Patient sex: M
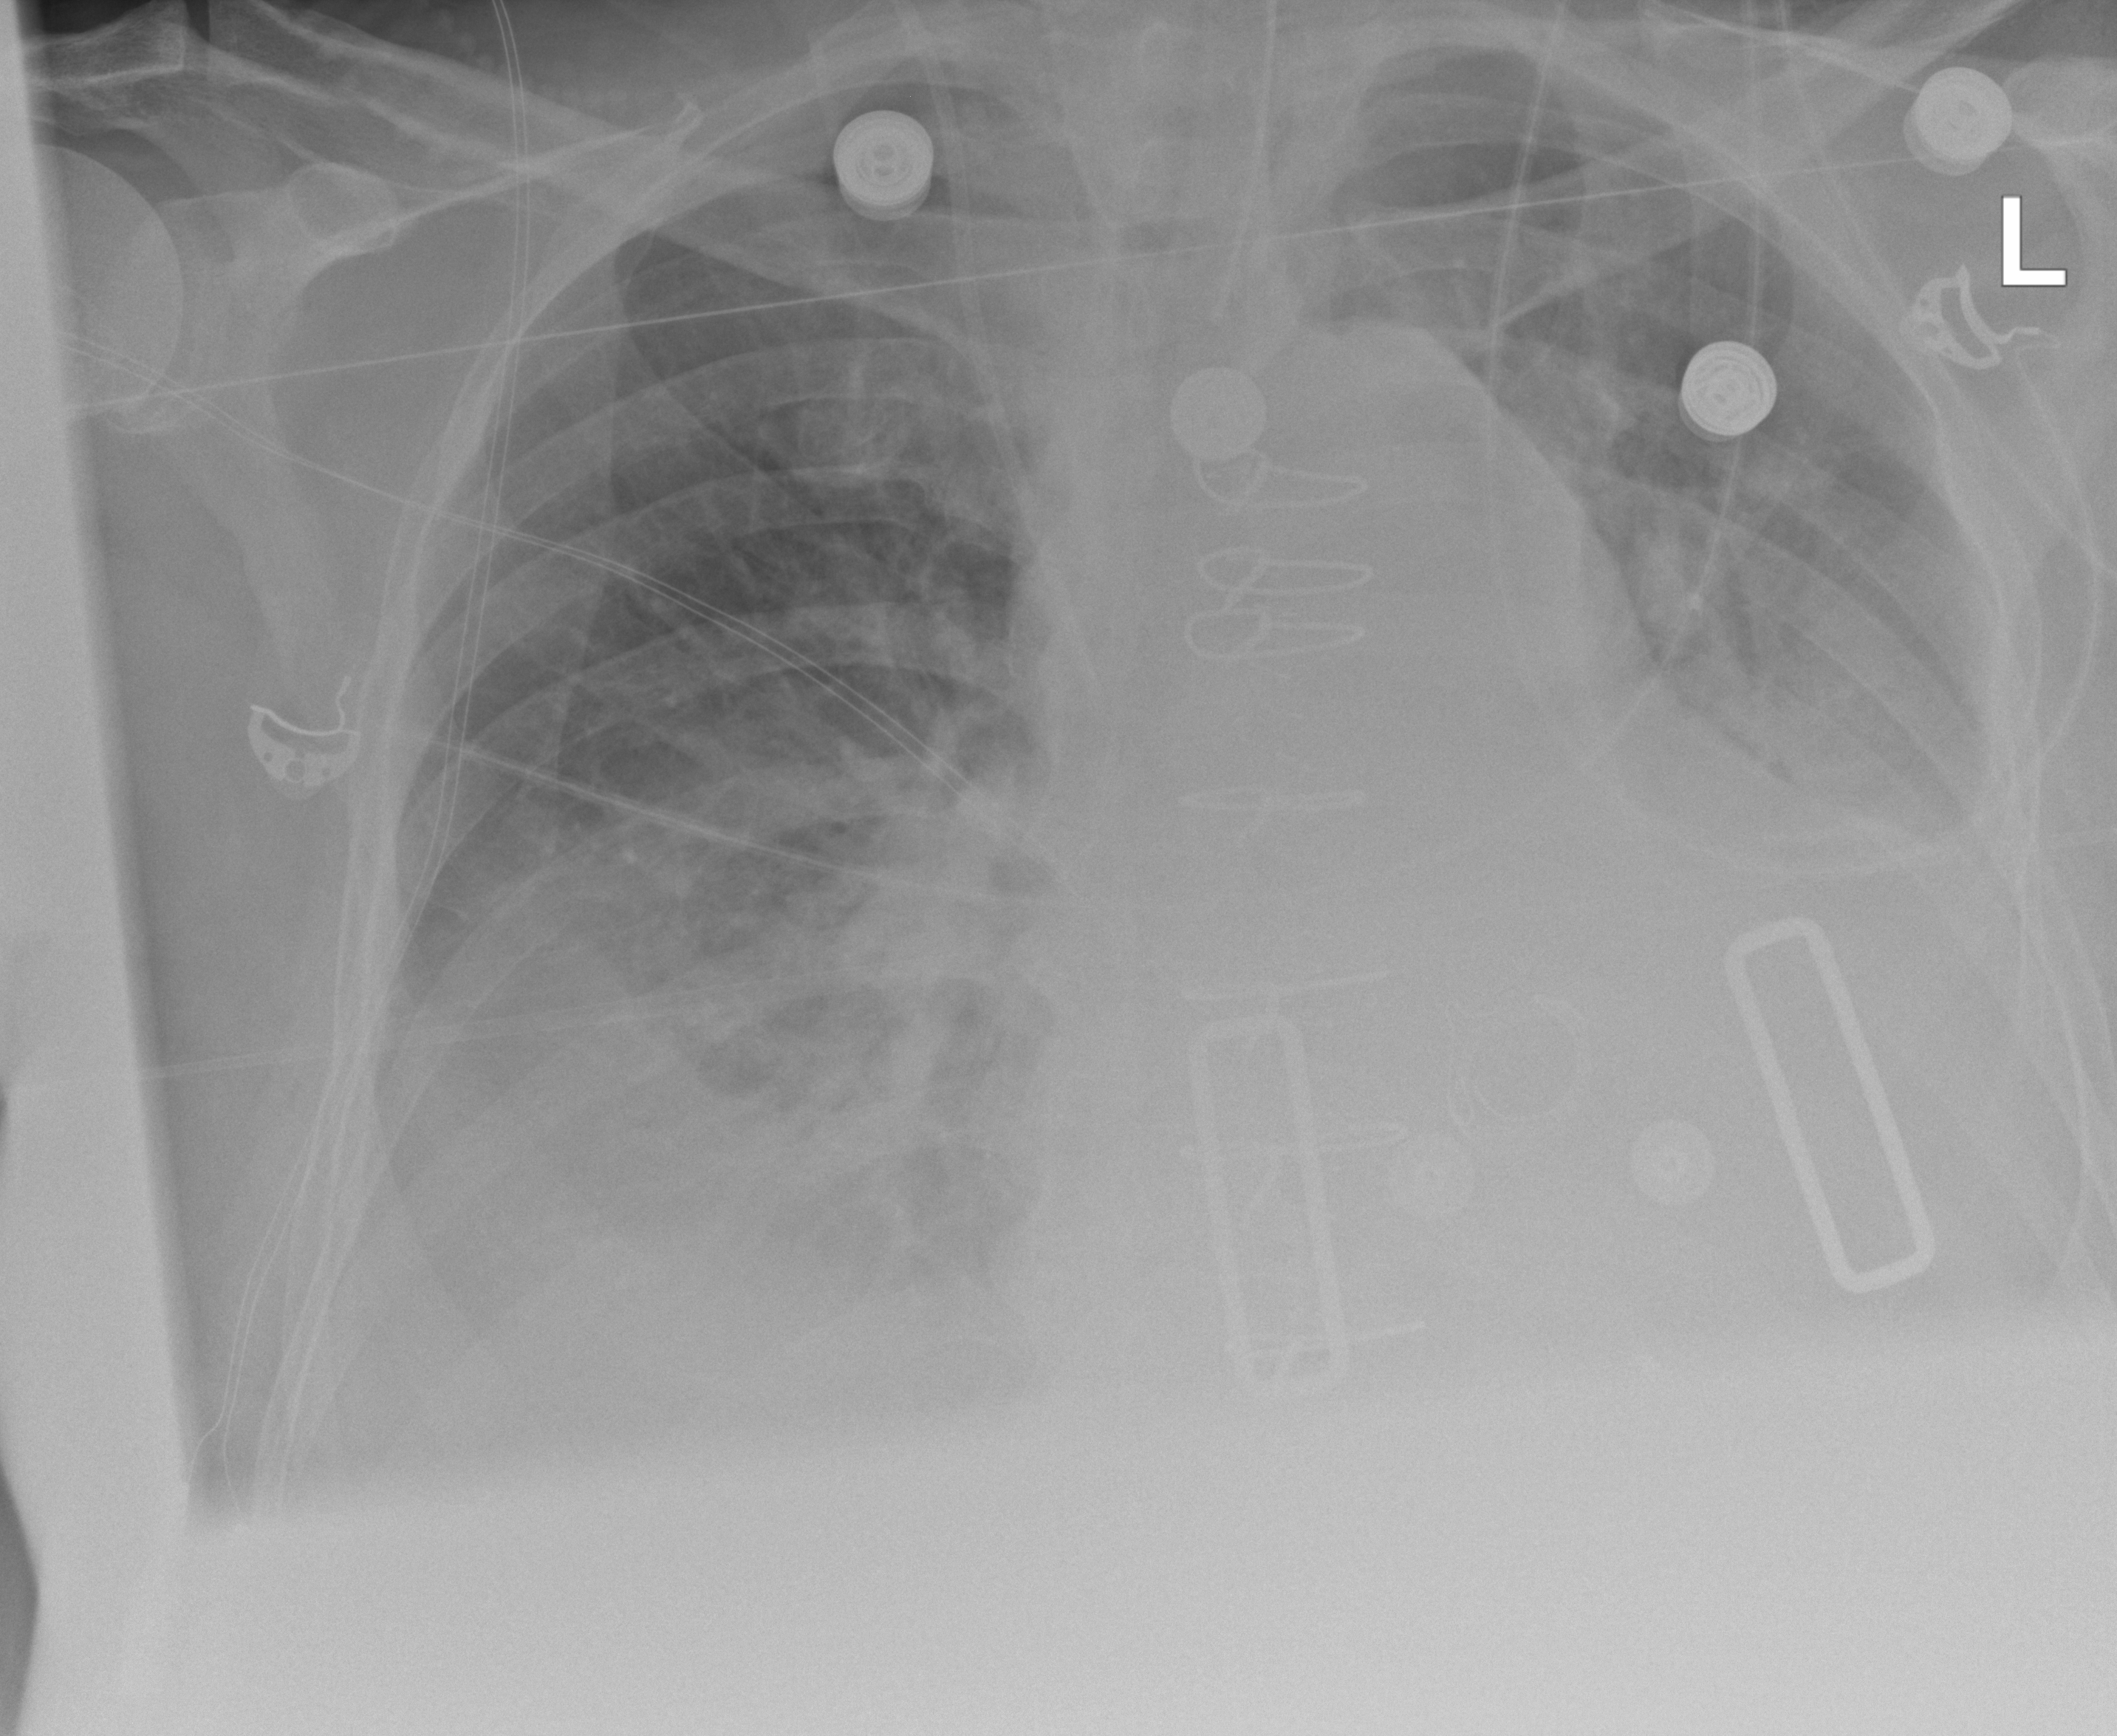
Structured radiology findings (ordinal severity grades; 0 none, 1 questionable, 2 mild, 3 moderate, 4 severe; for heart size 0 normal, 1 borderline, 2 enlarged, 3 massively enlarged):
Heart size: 2
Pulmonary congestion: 2
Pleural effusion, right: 2
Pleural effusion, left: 2
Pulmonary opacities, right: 2
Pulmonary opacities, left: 2
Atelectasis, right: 3
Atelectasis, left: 3